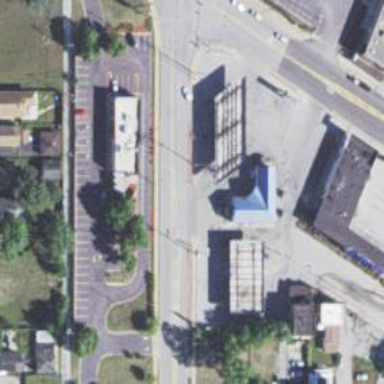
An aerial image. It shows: Convenience shop.